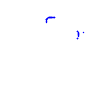
Particle: proton